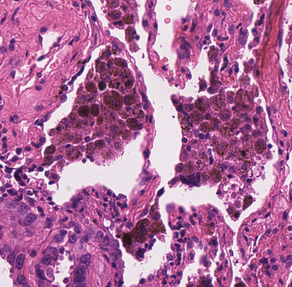
Tumor epithelial tissue: yes
Tumor-associated stroma tissue: yes
Normal tissue: no